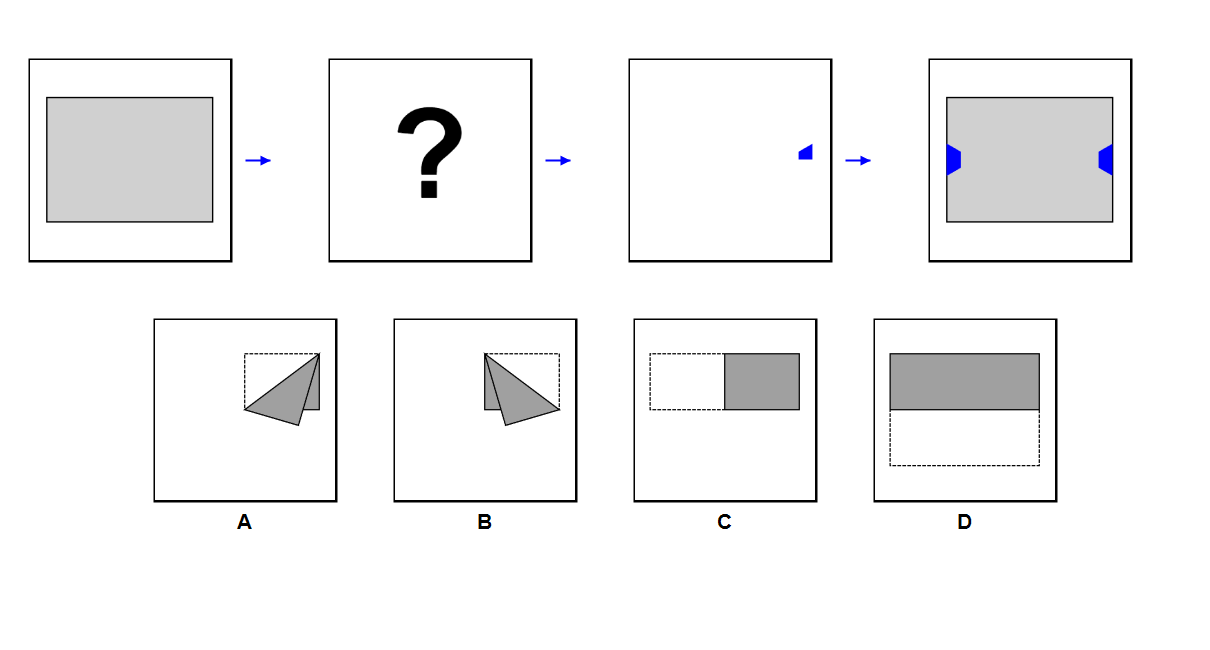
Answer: B